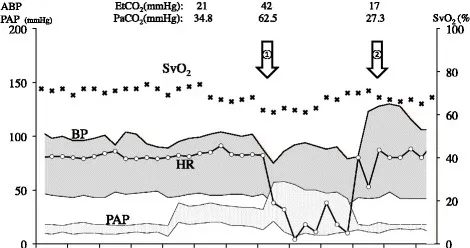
The change in the hemodynamic status around the onset of the atrioventricular block. HR heart rate, ABP arterial blood pressure, PAP pulmonary artery pressure, P
E
tCO
2 end-tidal carbon dioxide tension, PaCO
2 arterial carbon dioxide tension, SvO
2 mixed venous oxygenation saturation, PCPS percutaneous cardiopulmonary support, CO cardiac output. (1) The onset of the complete atrioventricular block. (2) The start of the ventricular pacing. After the onset of the complete atrioventricular block, the decrease of BP and the increase of PAP and PaCO2 continued until the point when the blood flow and the gas flow of the PCPS were augmented. The hemodynamics of the patient improved along with the recovery of the ventricular contraction by the ventricular pacing.
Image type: pathology (fish)